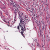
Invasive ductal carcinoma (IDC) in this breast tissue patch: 0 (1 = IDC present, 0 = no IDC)